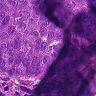
Metastatic tissue present: yes